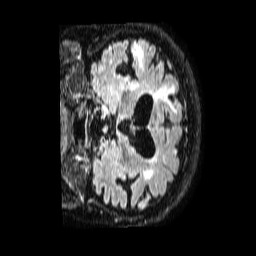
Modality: FLAIR
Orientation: coronal
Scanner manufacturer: philips
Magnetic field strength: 1.5 T
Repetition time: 4.8 s
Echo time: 0.3 s